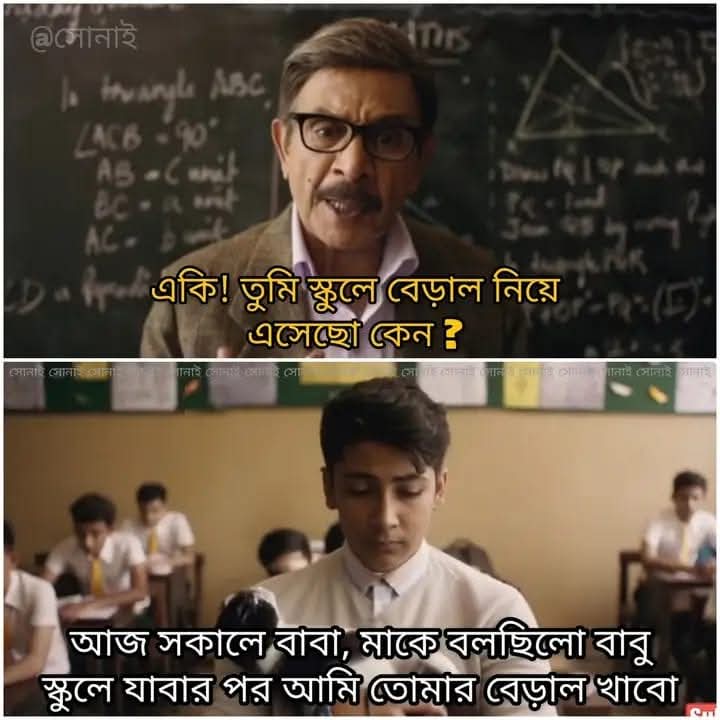
Text: একি! তুমি স্কুলে বেড়াল নিয়ে এসেছো কেন?
আজ সকালে বাবা, মাকে বলছিলো বাবু স্কুলে যাবার পর আমি তোমার বেড়াল খাবো
Label: Non Hate